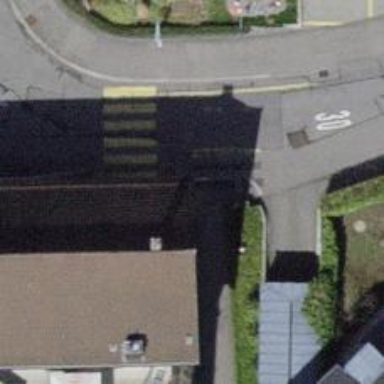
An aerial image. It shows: Bollard.